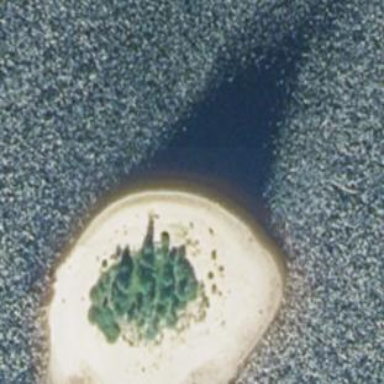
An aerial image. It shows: Islet surrounded by sand.